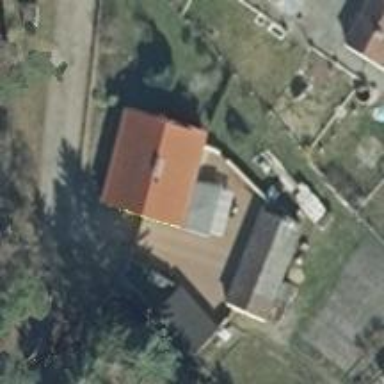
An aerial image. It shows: Simple house.